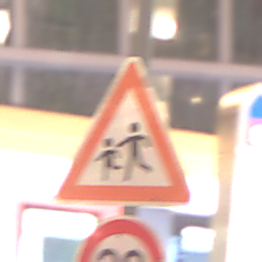
Verkehrszeichen: KinderRechts
Zusatzzeichen unten: Geschwindigkeit30
Umgebung: Indoor, Urban
Tageszeit: NotSpecified
Wetter: NotSpecified
Licht: Artificial
Jahreszeit: NotSpecified
Kontrast: MediumContrast